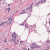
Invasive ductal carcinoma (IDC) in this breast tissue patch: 1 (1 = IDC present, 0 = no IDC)